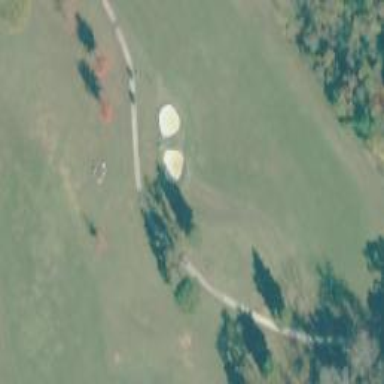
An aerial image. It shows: Golf hole.